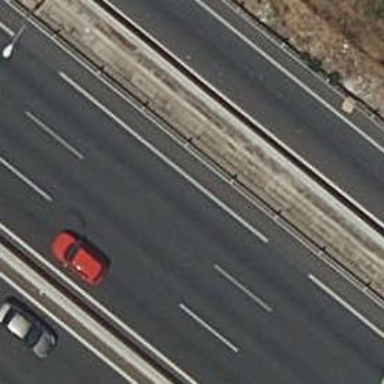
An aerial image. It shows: Asphalt motorway.